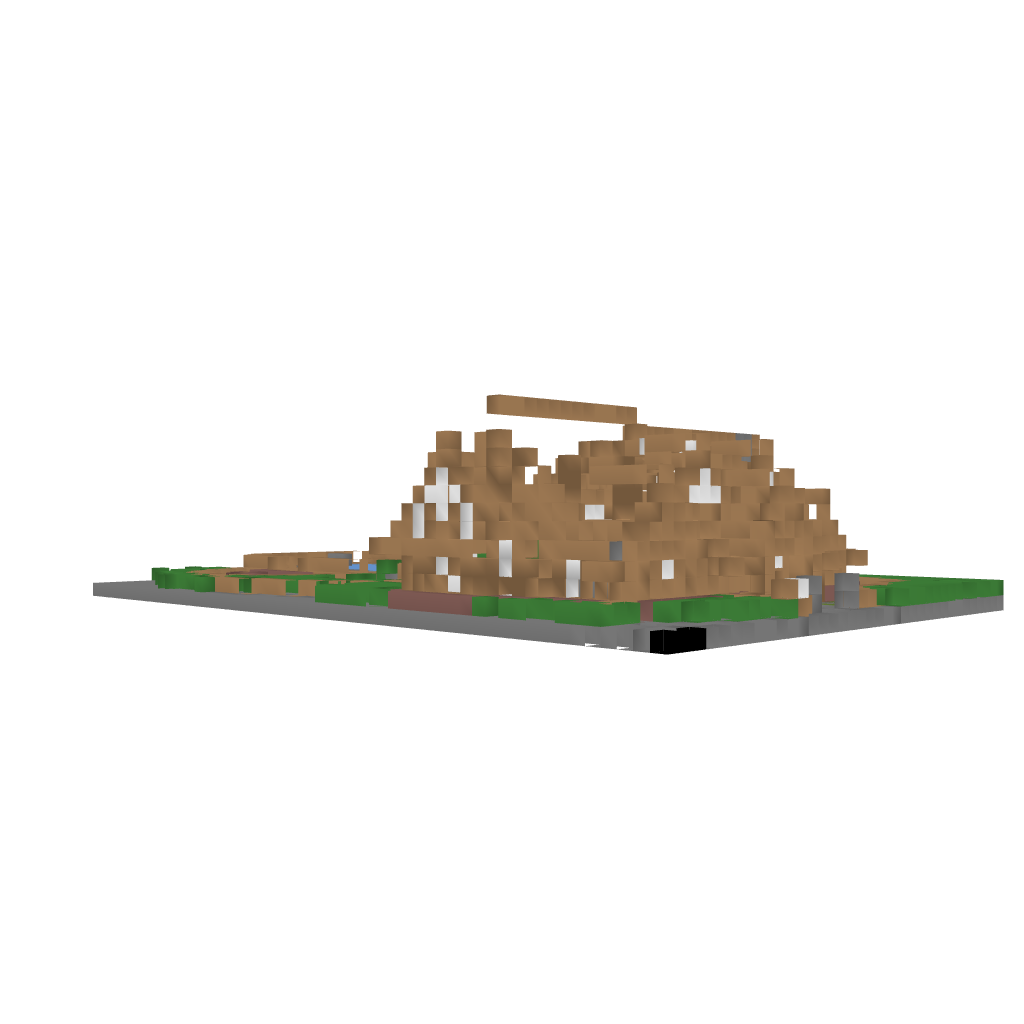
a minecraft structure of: Rustic Log Cabin bad low quality